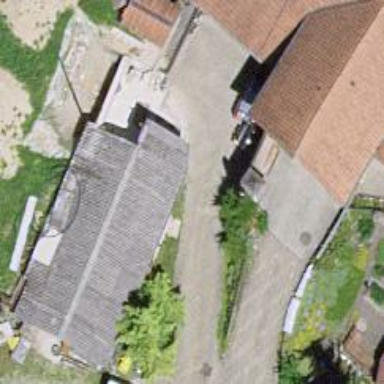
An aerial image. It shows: Sty building.